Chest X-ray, AP view. Patient: 60 years old, sex M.
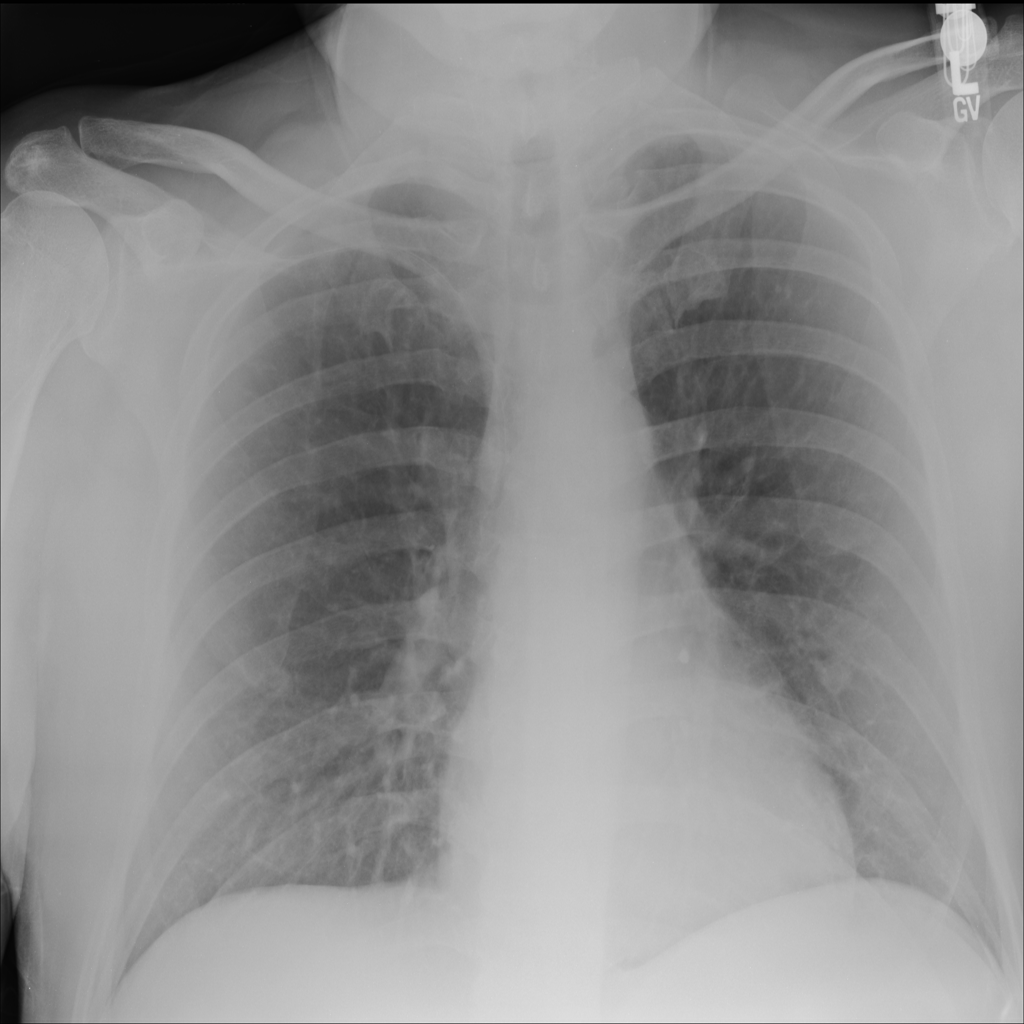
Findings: No Finding